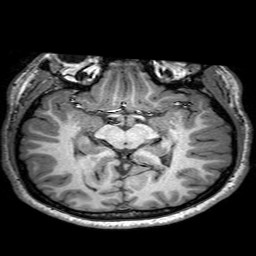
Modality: T1w
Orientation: coronal
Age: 21
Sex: female
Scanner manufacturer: philips
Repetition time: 0.008922 s
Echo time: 0.0046 s